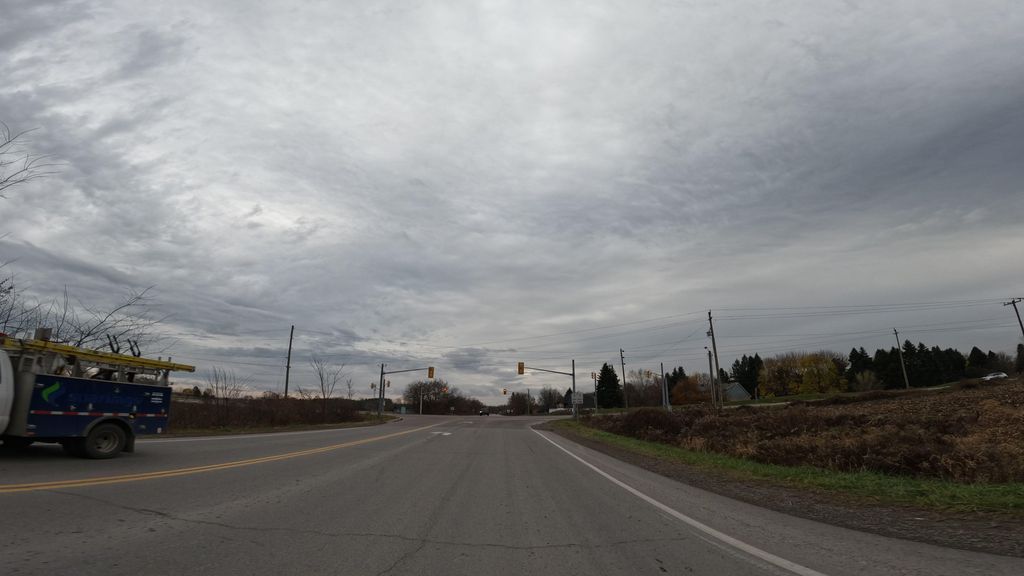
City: hamilton